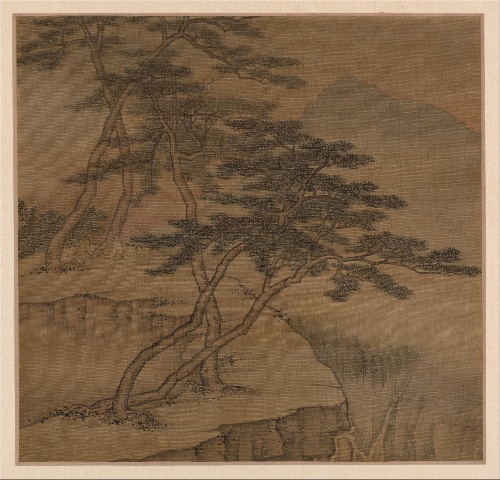
Title: 清 高岑 擬古山水圖 冊 絹本|Landscapes in the styles of old masters
Artist: Gao Cen
Artist bio: Chinese, active 1643–after 1682
Date: 1667
Object type: Album
Classification: Paintings
Medium: Album of ten leaves; ink and color on silk
Culture: China
Period: Qing dynasty (1644–1911)
Dimensions: Each leaf: 8 1/8 x 8 3/8 in. (20.5 x 21.3 cm)
Department: Asian Art
Credit line: Purchase, C. C. Wang Gift, 2007
Accession year: 2007
Repository: Metropolitan Museum of Art, New York, NY
Tags: Mountains|Landscapes|Trees